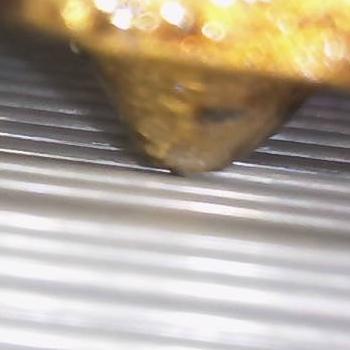
Flow rate: 61%